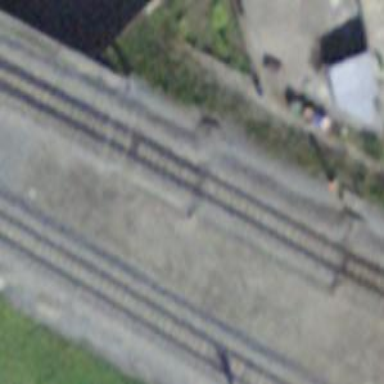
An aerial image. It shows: Railway switch.